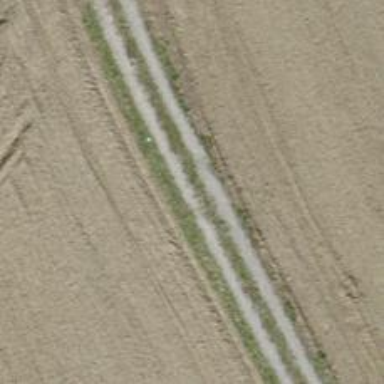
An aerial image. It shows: Dirt track road with grade3 tracktype.